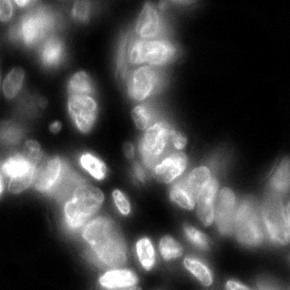
Tissue sample: colon
Magnification: 10.0x
Cell type: Stem and progenitor cells
Senescence state: normal